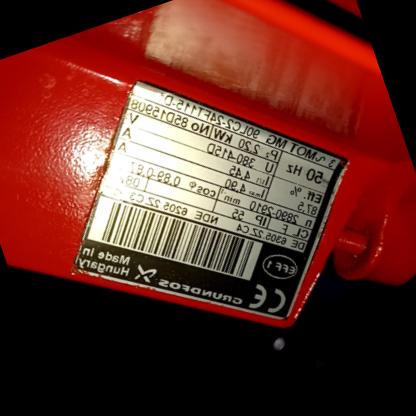
Klasa: tabliczka-znamionowa